Interaction volume radius: 5 \u00c5
Interaction volume height: 30 \u00c5
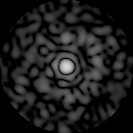
Disorder parameter: 0.798